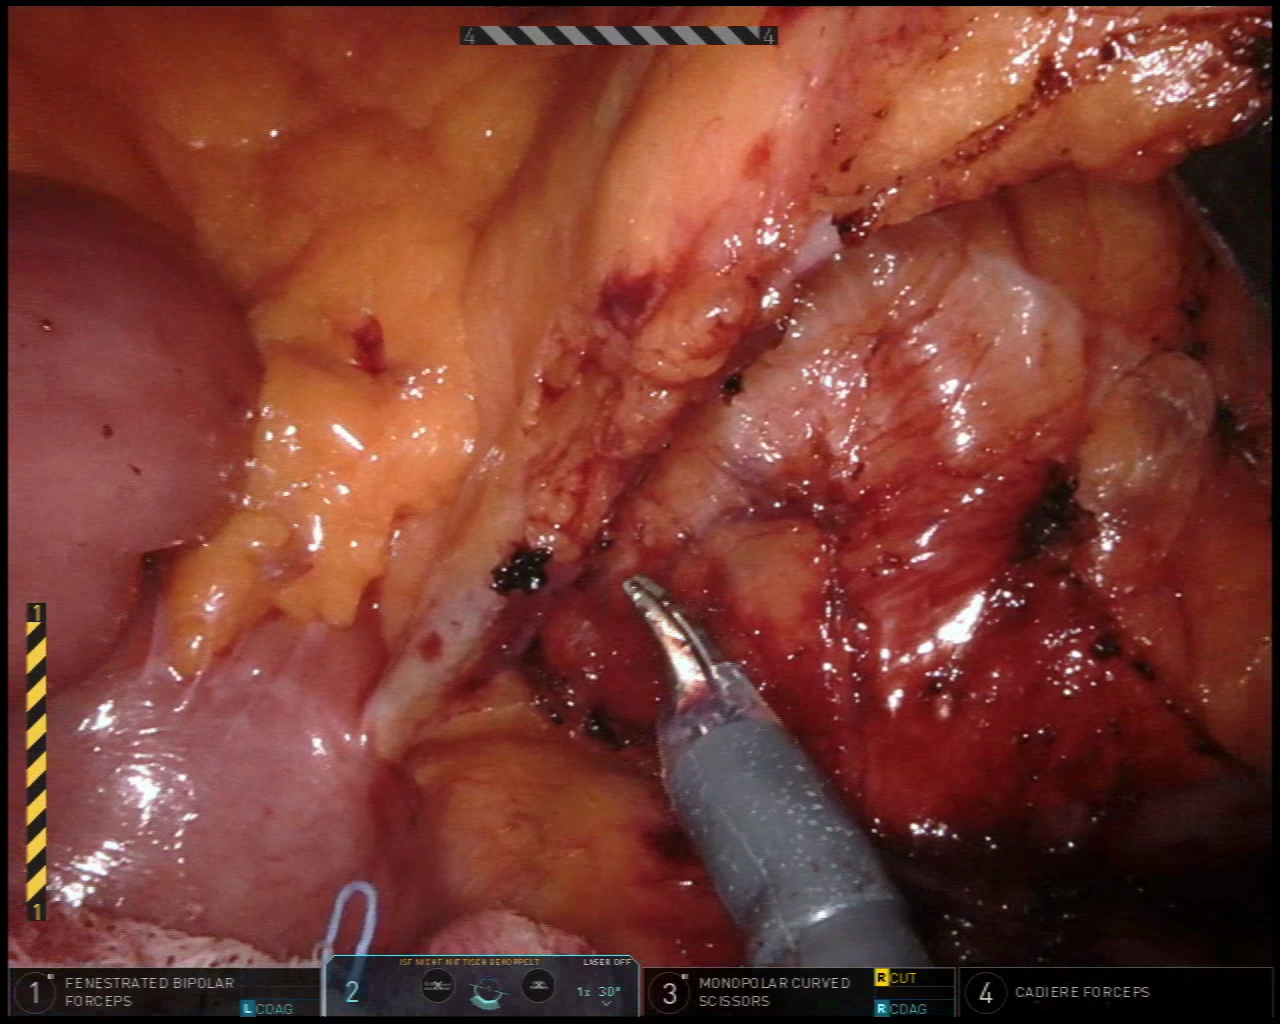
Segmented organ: intestinal_veins
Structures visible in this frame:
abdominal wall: no
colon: no
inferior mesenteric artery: no
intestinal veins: yes
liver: no
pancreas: no
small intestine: yes
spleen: no
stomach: no
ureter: no
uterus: no
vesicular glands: no